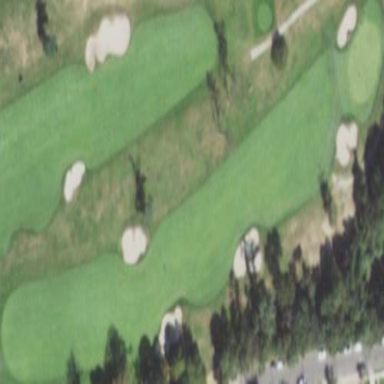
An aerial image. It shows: Grassy area designated as golf fairway.